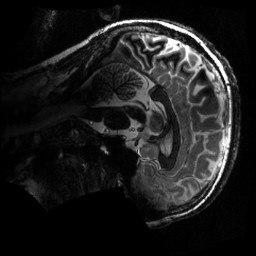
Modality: MP2RAGE
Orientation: sagittal
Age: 29
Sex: male
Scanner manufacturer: siemens
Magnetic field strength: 6.98 T
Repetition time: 6 s
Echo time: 0.00283 s